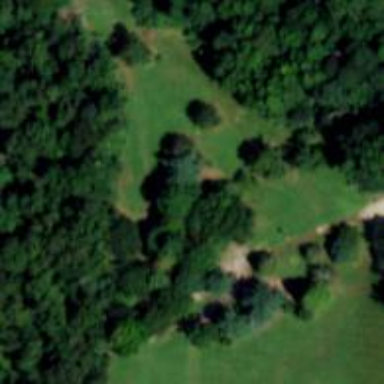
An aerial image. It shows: Arboretum garden filled with leisurely areas.